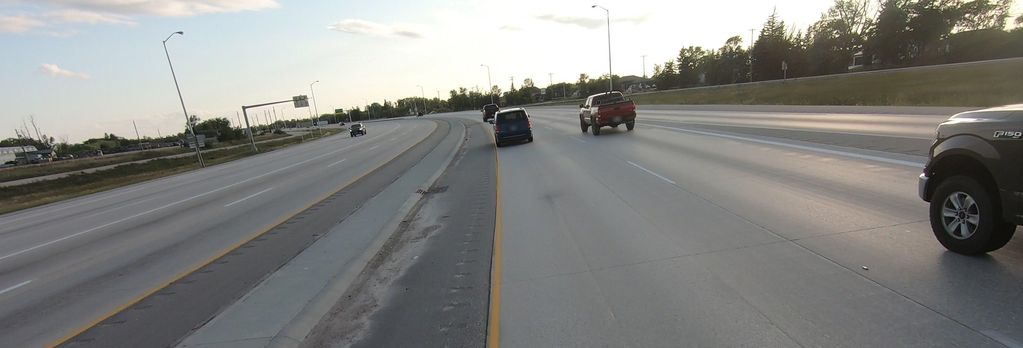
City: winnipeg